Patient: sex M, age 44
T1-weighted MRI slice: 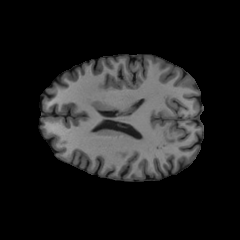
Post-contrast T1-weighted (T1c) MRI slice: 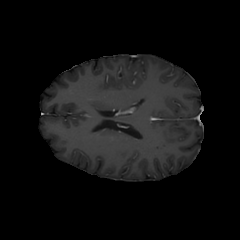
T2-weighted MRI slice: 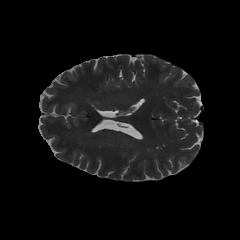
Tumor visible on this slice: no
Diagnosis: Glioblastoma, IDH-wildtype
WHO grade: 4